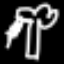
Label: leaf